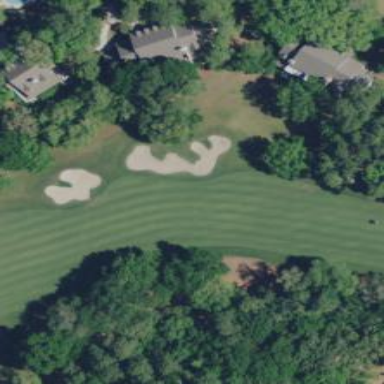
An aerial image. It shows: View of golf hole.